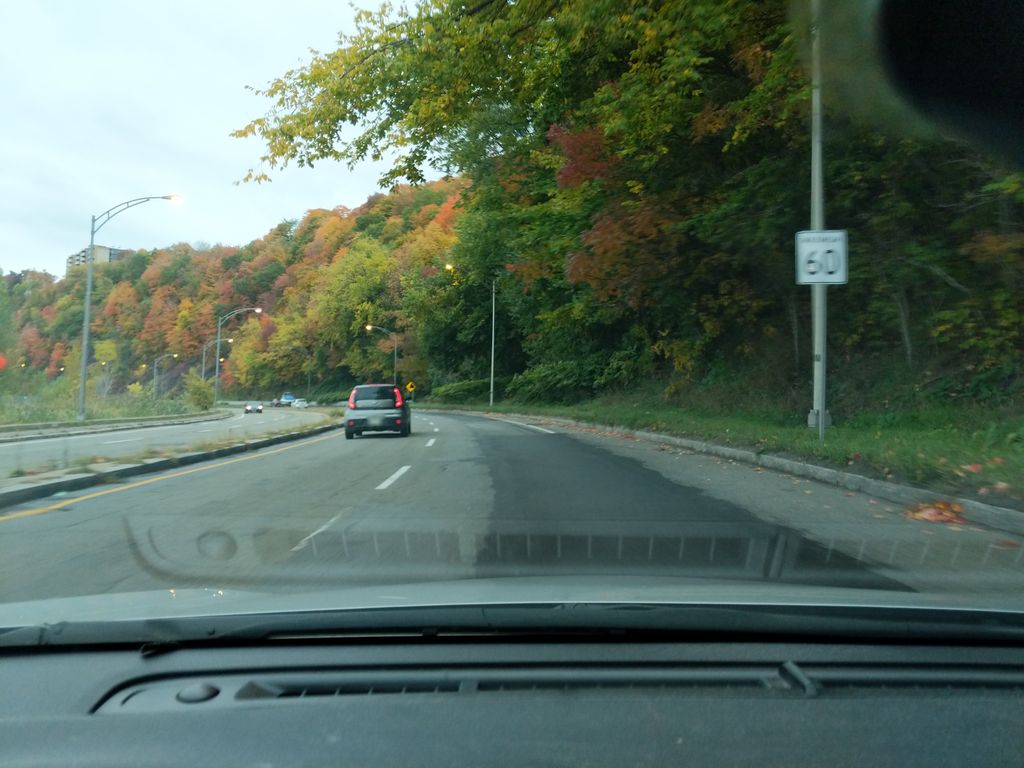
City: quebec_city